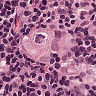
Metastatic tissue present: yes